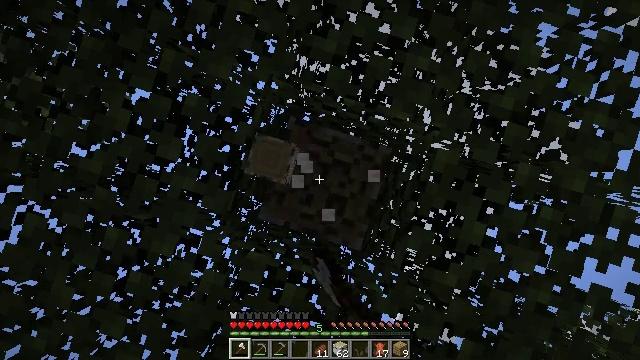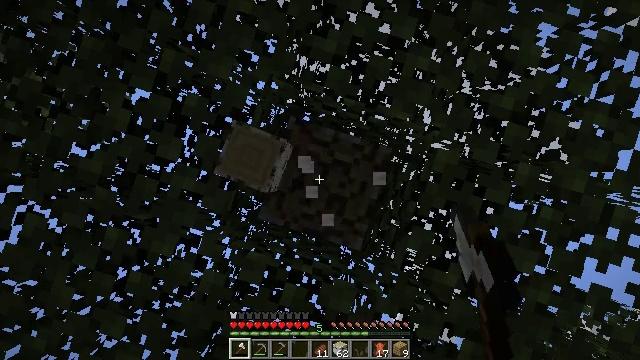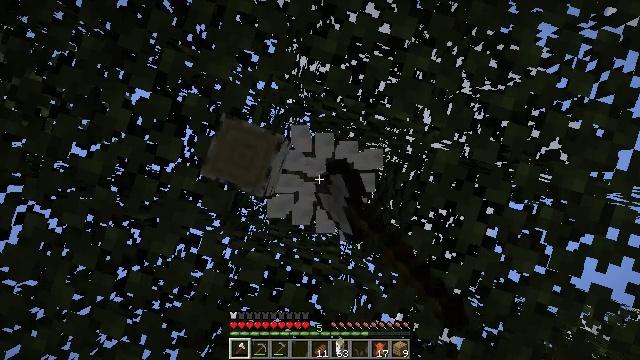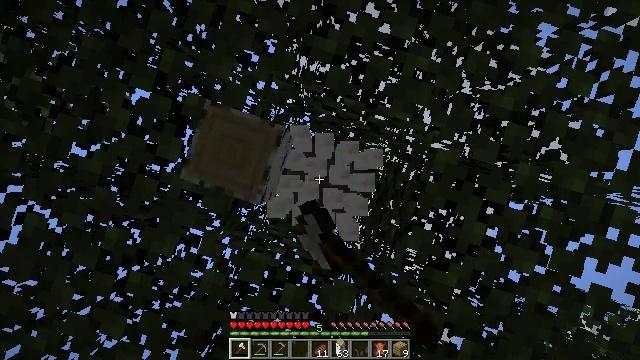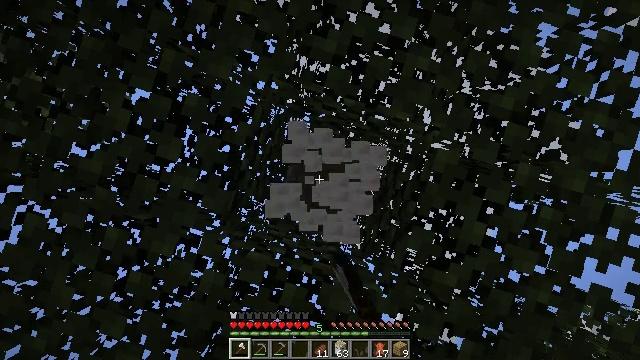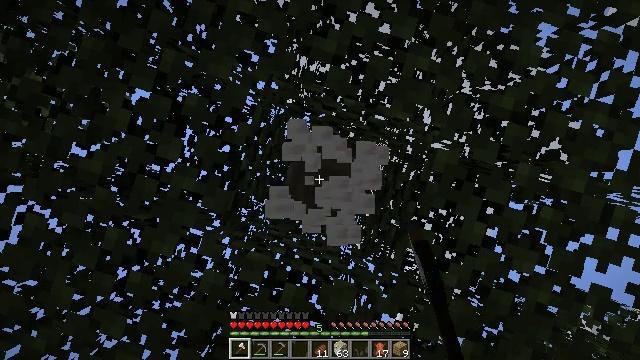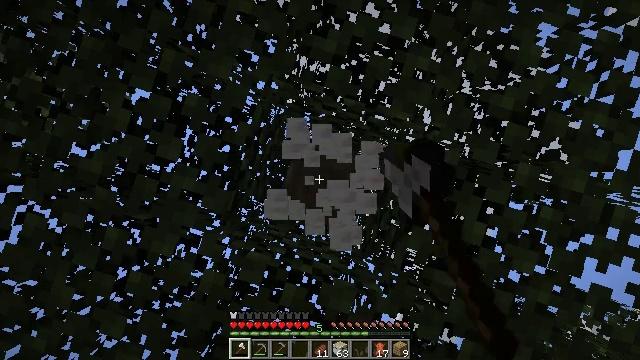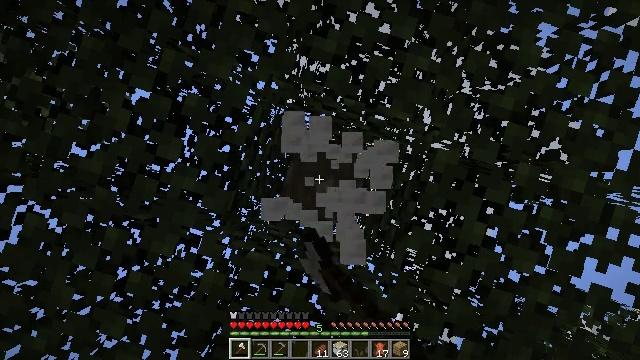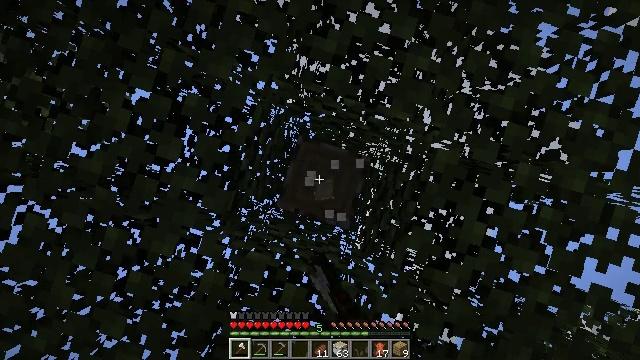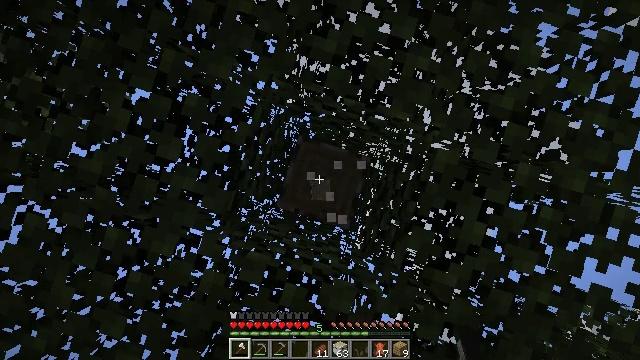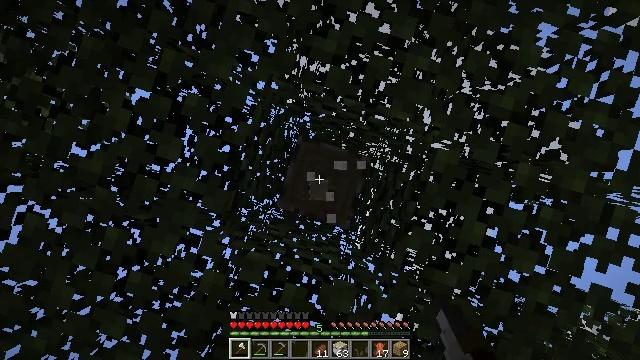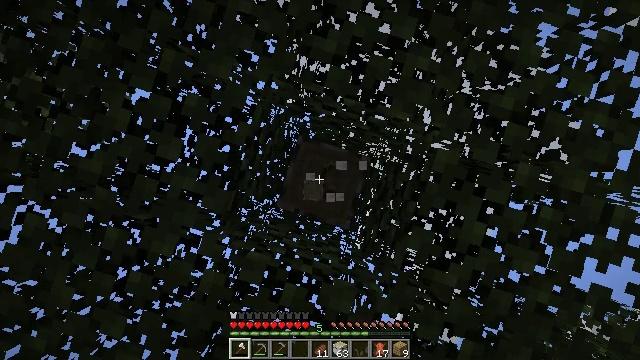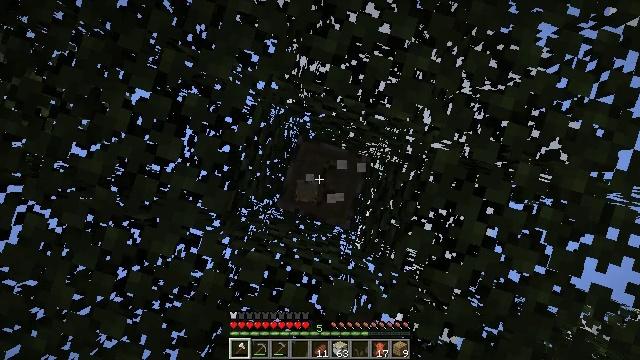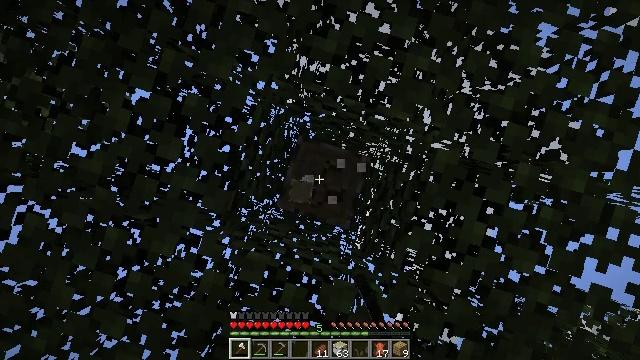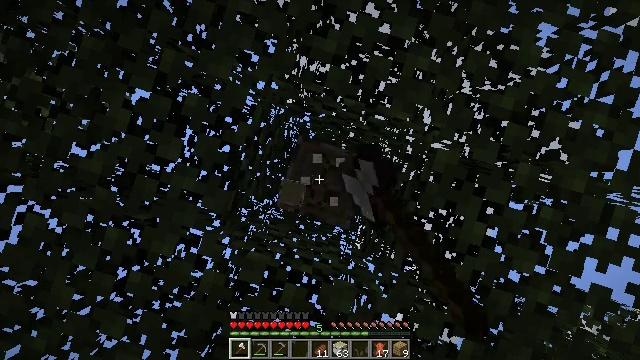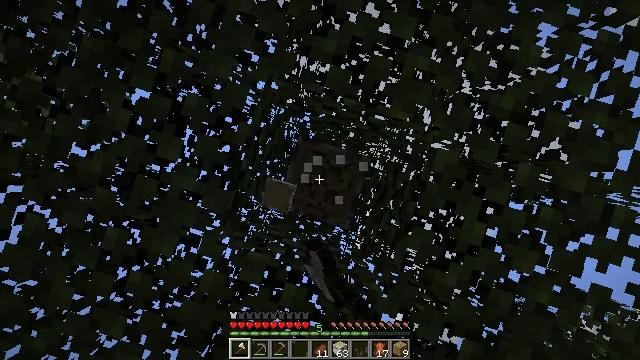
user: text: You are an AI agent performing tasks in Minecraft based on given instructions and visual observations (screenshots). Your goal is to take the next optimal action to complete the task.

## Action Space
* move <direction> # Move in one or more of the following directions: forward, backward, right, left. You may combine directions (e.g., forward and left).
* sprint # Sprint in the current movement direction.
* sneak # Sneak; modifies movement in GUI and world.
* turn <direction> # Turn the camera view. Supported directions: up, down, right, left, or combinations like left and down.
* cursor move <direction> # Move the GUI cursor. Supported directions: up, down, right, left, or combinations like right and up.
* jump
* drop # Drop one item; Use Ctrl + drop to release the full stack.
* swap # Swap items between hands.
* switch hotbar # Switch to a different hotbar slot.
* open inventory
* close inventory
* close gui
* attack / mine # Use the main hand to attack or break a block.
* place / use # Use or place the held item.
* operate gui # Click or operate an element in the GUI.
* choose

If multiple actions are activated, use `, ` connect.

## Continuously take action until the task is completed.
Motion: motion action
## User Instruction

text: Harvest birch logs from birch trees.
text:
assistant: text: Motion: attack / mine
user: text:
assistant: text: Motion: attack / mine
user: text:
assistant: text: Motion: attack / mine
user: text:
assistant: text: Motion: attack / mine
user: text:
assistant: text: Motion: attack / mine
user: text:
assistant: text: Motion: attack / mine
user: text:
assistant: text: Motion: attack / mine
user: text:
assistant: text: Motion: attack / mine
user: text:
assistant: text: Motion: attack / mine
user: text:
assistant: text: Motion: attack / mine
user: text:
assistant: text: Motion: attack / mine
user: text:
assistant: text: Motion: attack / mine
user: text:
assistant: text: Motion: attack / mine
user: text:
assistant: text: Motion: attack / mine
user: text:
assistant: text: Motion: attack / mine
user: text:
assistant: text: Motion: attack / mine
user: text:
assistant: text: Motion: attack / mine
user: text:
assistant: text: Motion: attack / mine
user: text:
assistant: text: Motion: attack / mine
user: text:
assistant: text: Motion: no_op
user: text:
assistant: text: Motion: no_op
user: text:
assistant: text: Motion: no_op
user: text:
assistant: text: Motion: no_op
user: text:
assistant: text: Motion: no_op
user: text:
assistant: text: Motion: no_op
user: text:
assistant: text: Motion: no_op
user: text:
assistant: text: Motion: turn right and down
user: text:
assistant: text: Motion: turn left and down
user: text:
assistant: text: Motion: turn left and down
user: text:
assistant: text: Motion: turn right and down